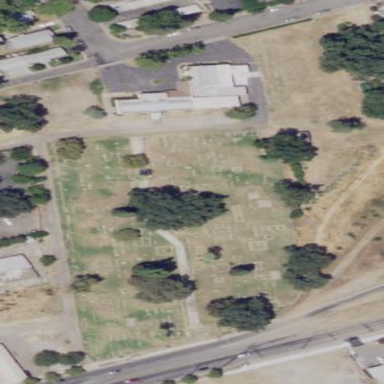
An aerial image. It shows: Cemetery.